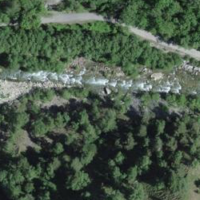
EUNIS habitat code: 32
Species observed at this site:
Corvus corone
Mellicta parthenoides
Limenitis reducta
Argynnis paphia
Fabriciana niobe
Nymphalis polychloros
Brenthis ino
Melitaea athalia
Saponaria ocymoides
Erithacus rubecula
Pica pica
Garrulus glandarius
Columba livia
Motacilla cinerea
Satyrus ferula
Pieris brassicae
Brenthis daphne
Lasiommata maera
Polyommatus daphnis
Erebia epiphron
Aporia crataegi
Ptyonoprogne rupestris
Turdus merula
Papilio machaon
Lysandra coridon
Centaurea scabiosa
Orthetrum coerulescens
Anax parthenope
Pieris napi
Fabriciana adippe
Cinclus cinclus
Melitaea didyma
Thymelicus sylvestris